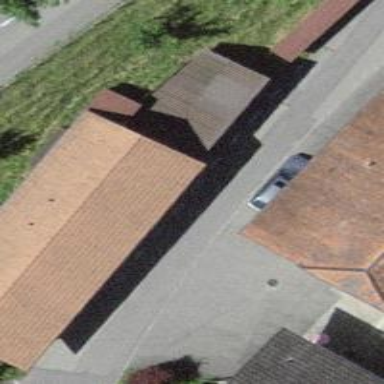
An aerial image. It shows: Residential road with no sidewalk.